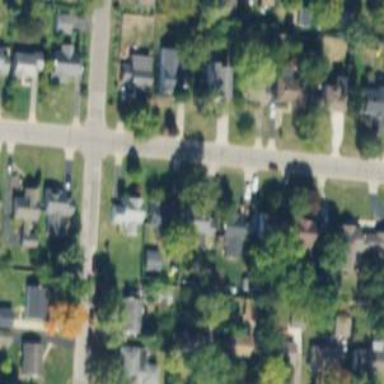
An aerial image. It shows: Residential driveway used as service road.